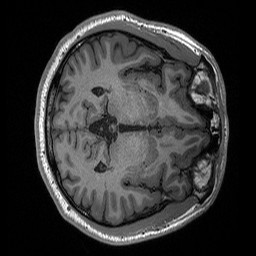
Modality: T1w
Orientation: axial
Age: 31
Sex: male
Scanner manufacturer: siemens
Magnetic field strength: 3 T
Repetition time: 2.3 s
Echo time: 0.00298 s